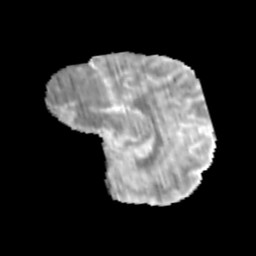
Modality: MD
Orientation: sagittal
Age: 9
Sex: male
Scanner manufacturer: siemens
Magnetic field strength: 3 T
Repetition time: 3.8 s
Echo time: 0.07 s